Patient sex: M
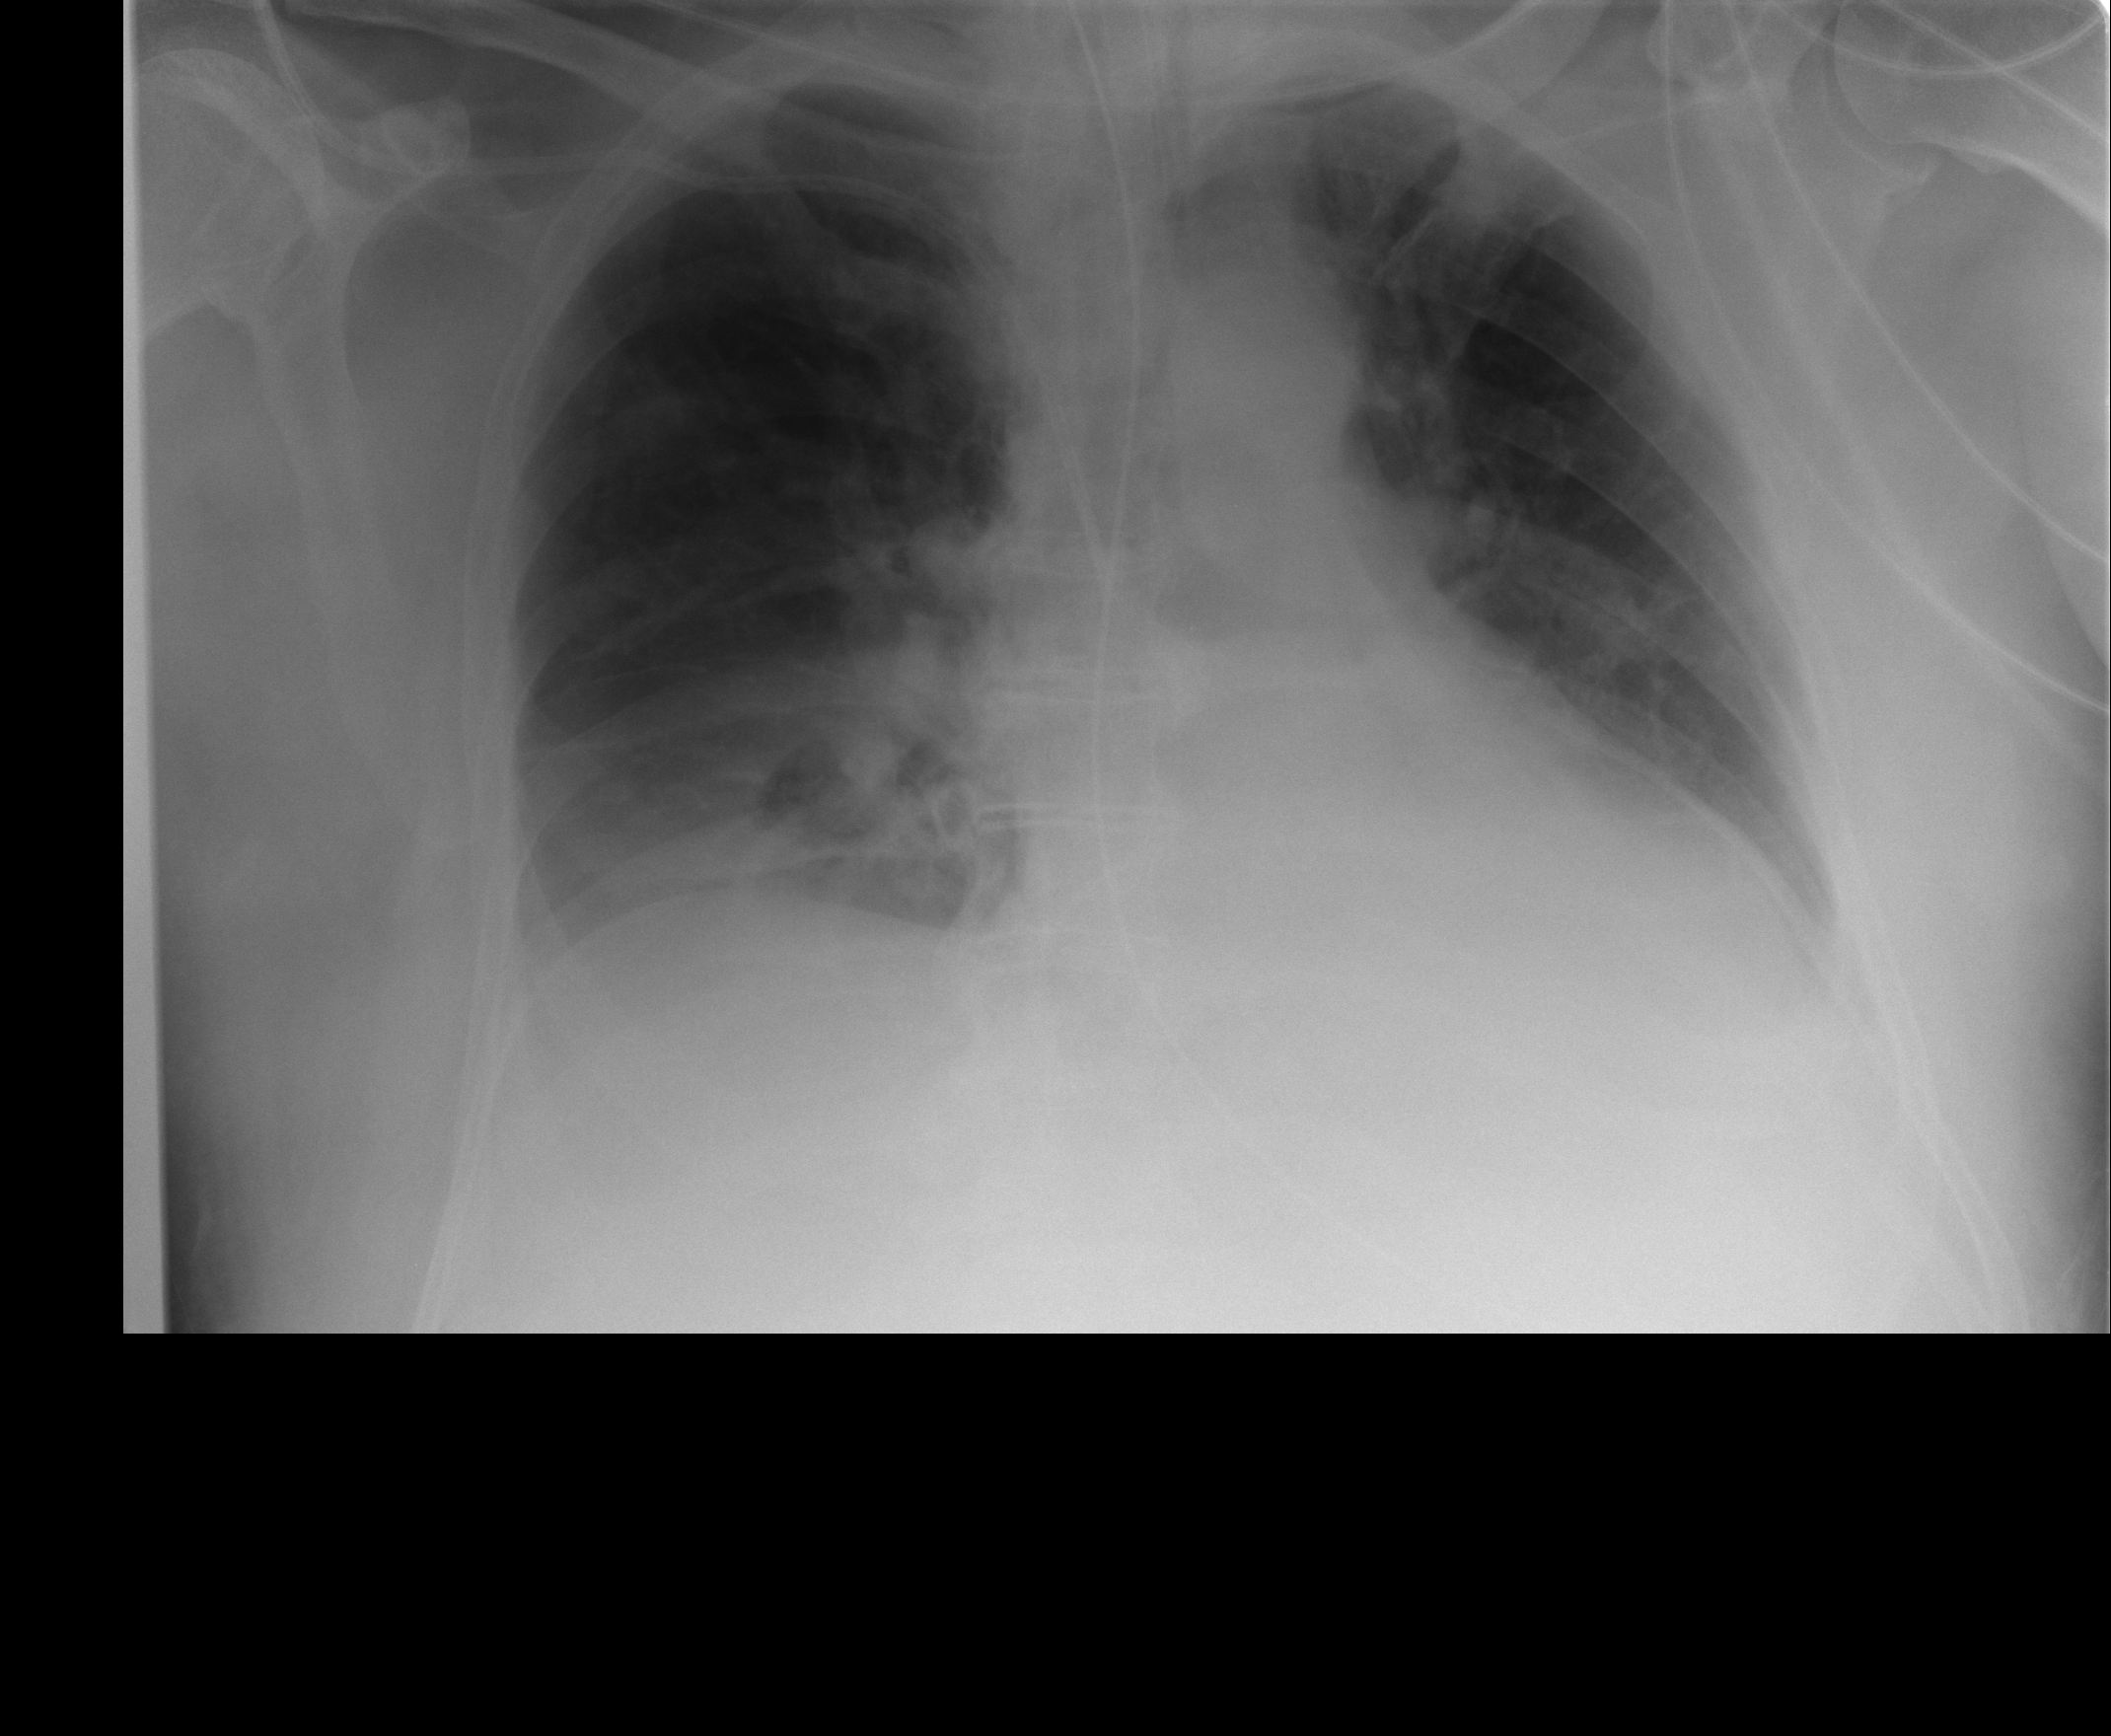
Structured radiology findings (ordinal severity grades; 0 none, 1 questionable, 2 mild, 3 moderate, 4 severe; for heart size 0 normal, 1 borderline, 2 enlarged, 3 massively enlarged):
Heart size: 1
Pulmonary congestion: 2
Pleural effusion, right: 2
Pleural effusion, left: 2
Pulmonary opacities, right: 1
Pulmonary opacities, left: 0
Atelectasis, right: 2
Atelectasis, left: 2